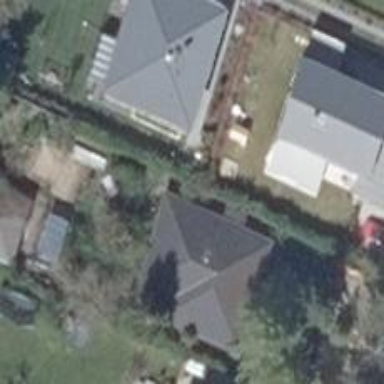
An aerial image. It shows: Detached building with pyramidal roof shape.